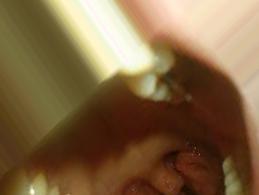
Condition: Mouth Ulcer